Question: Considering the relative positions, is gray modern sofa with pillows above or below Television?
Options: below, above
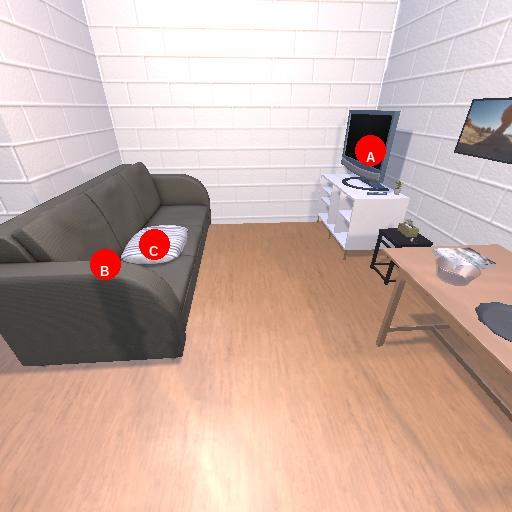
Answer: below